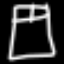
Label: bed